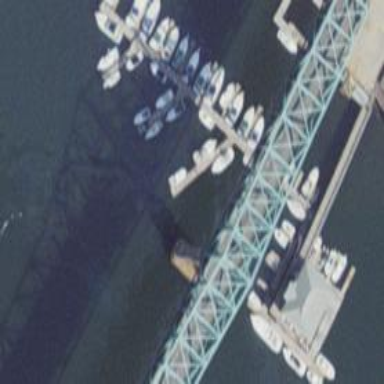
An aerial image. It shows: Man-made pier.